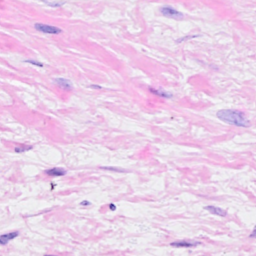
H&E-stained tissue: Breast